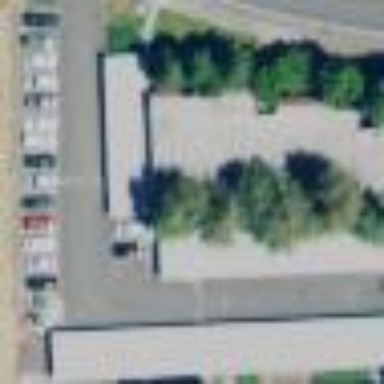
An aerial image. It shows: Parking area.